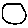
Label: circle